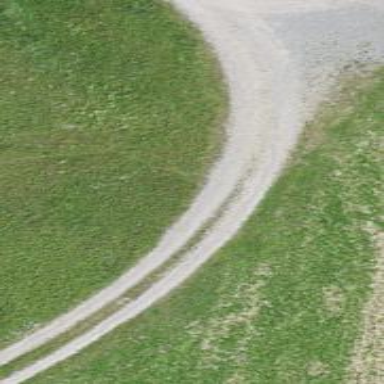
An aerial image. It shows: Grassy track with grade 5 track type.